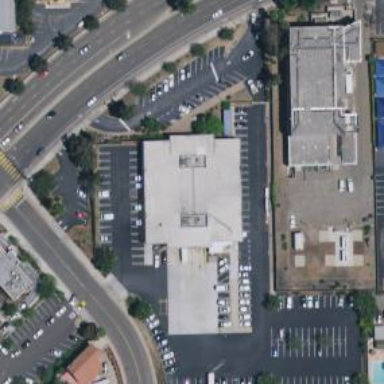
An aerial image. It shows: Commercial building that houses post office.